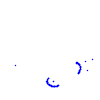
Particle: pion